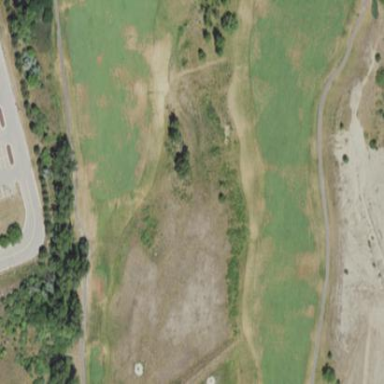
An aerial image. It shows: Grassy area designated as golf fairway.